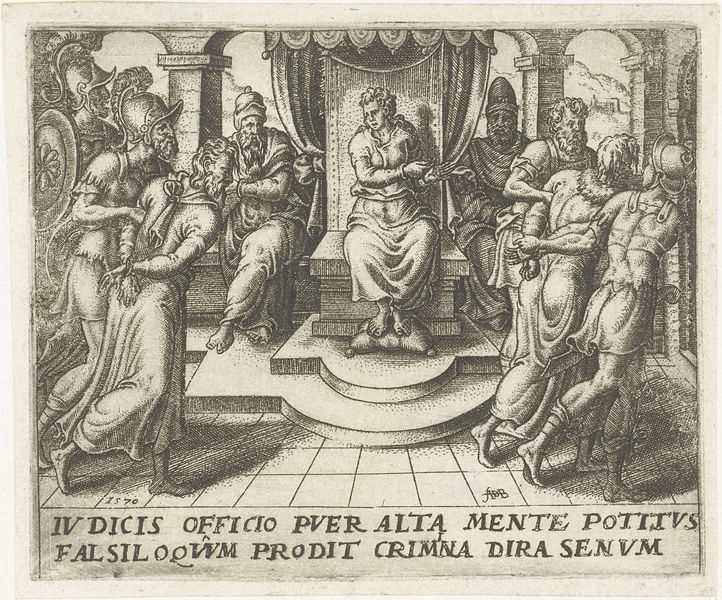
Titel: Daniël veroordeelt de ouderlingen
Künstler: Abraham de Bruyn
Standort: Amsterdam
Institution: Rijksmuseum
Schlagwörter: dunkel, mann, menschen, sitzen, männer, schwarz, stuhl, säulen, weiss, zeichnung, leute, gericht, vorhang, wache, personen, sitz, perspektive, arch, arches, bischof, church, column, columns, court, hall, kaiser, king, kissen, könig, men, papst, pillow, soldaten, soldier, soldiers, thron, throne, white, black, sitting, print, stufe, stufen, druck, stich, festnahme, schwarzweiß, soldat, strafe, volk, helm, herrscher, ritter, arkaden, gefangene, krieger, armor, feet, stuhö, drawing, gefangener, castle, etching, illustration, wachen, klagen, cloak, antique, latein, art, engraving, pillar, judgement, salomon, biblical, thrown, guards, latin, prisoner, prisoners, trial, warriors, official, symmetrical, criminals, pillars, shackles, judge, trone, criminal, solomon, prisioners, handcuffs, throan, prinsoner, monofarbng, prisioner, festgenommen, warrious